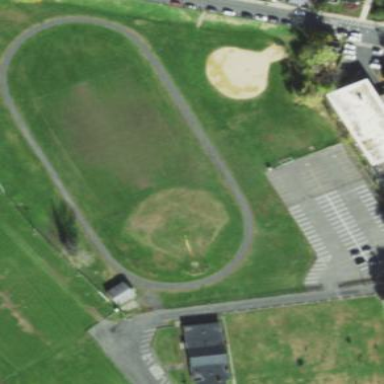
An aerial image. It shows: American football pitch for leisure and sport activities.